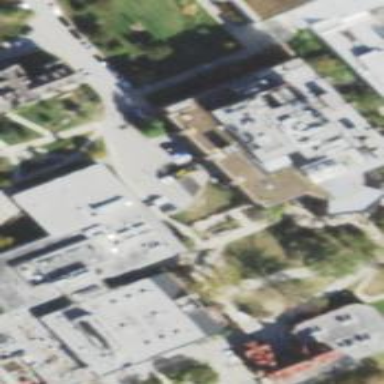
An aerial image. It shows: University building.